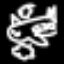
Label: airplane